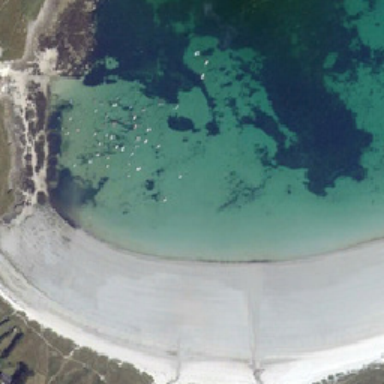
The sound of gray trumpets surrounded the dark green sea .